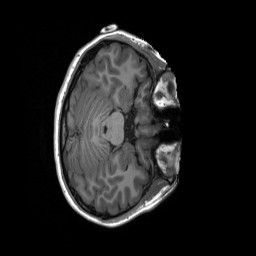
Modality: T1w
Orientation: axial
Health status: healthy
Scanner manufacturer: siemens
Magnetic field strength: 3 T
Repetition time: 2.3 s
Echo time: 0.00207 s